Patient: sex F, age 59
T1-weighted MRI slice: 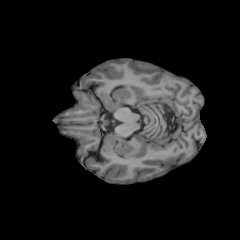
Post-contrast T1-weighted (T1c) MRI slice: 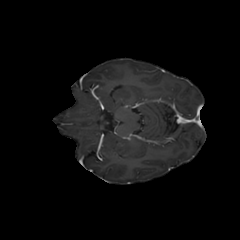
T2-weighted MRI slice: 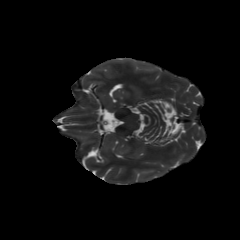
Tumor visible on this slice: no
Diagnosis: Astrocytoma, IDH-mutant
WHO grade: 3